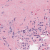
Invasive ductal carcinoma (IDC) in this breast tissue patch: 1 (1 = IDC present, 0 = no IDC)